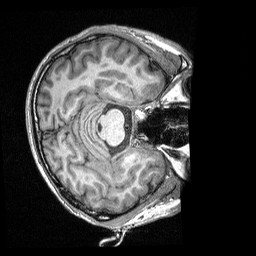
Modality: T1w
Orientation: axial
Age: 19
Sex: male
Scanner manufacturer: siemens
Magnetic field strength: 3 T
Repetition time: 2.53 s
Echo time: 0.00309 s